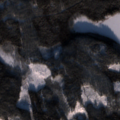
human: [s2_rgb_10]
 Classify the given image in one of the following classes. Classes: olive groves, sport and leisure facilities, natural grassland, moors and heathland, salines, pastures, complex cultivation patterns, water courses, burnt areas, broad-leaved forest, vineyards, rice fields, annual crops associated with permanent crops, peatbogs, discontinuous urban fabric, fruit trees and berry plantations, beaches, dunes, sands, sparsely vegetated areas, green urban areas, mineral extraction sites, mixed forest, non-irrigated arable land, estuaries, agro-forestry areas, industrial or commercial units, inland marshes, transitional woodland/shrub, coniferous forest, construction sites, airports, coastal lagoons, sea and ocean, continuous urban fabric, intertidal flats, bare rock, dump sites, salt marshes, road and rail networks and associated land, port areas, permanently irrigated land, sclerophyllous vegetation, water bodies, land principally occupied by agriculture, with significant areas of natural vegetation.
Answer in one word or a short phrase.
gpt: coniferous forest, transitional woodland/shrub